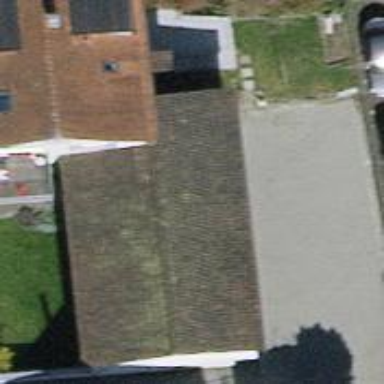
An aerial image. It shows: Building with tile roof.